Question: I want my swift code to space each imageview by 5 percent of the view controller width. So imageview a is the first 10 percent of the width then a 5 percent gap then another imageview with 10 percent width followed by 5 percent gap. You can see what I am looking for in the image below. Right now my code is not compiling with the error at smith += self.view.widthAnchor * 0.05. All code is below.

'''
import UIKit
class ViewController: UIViewController {
var box1 = UIImageView();var box2 = UIImageView();var box3 = UIImageView()
override func viewDidLoad() {
super.viewDidLoad()
var smith : Double = 0
[box1,box2,box3].forEach{
view.addSubview($0)
$0.backgroundColor = .red
$0.translatesAutoresizingMaskIntoConstraints = false
$0.leadingAnchor.constraint(equalTo: self.view.leadingAnchor, constant: CGFloat(smith)).isActive = true
$0.topAnchor.constraint(equalTo: self.view.topAnchor).isActive = true
$0.heightAnchor.constraint(equalTo: self.view.heightAnchor,multiplier: 0.1).isActive = true
$0.widthAnchor.constraint(equalTo: self.view.widthAnchor,multiplier: 0.1).isActive = true
smith += self.view.widthAnchor * 0.05
}
print(smith)
}
}
'''
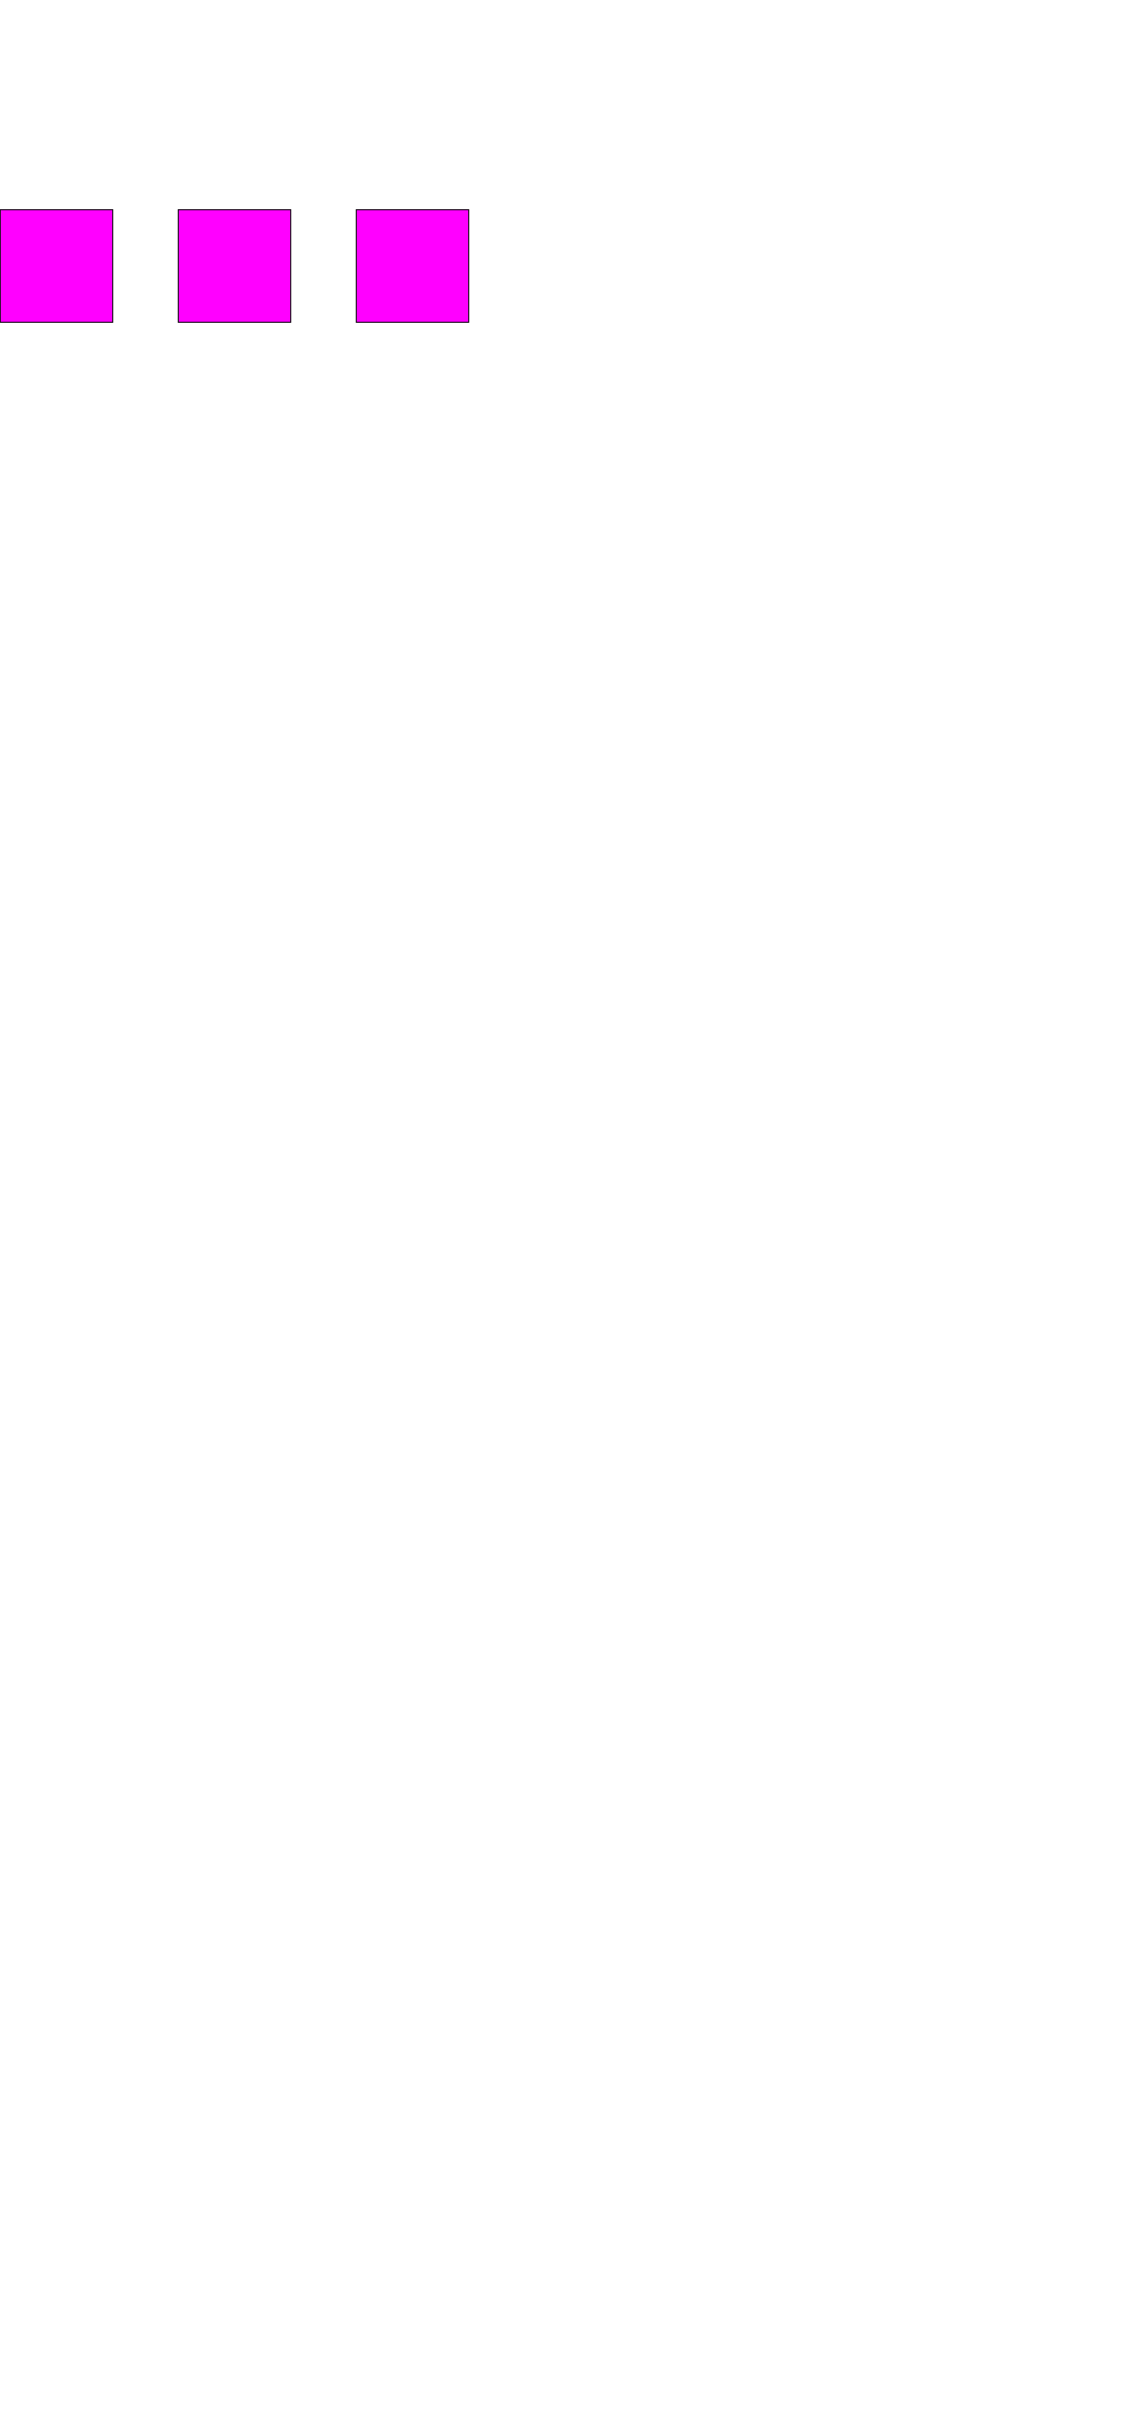
Answer: There are a number of ways to do this. Which approach to use would depend on what else you're planning on doing with your app and these image views.
One easy method is to use a 'UIStackView'.
Since each image view will be 10% of the width of the view, and we want the spacing between them to be 5% the width of the view:
'''
10% + 5% + 10% + 5% + 10% == 40%
'''
so we know the stack view should be 40% of the width of the view, with its Distribution set to 'Equal Spacing'.
Here is example code:
'''
class BoxesViewController: UIViewController {
let box1 = UIImageView()
let box2 = UIImageView()
let box3 = UIImageView()
let stackView = UIStackView()
override func viewDidLoad() {
super.viewDidLoad()
// stack view properties
stackView.axis = .horizontal
stackView.alignment = .fill
stackView.distribution = .equalSpacing
stackView.translatesAutoresizingMaskIntoConstraints = false
view.addSubview(stackView)
[box1,box2,box3].forEach {
stackView.addArrangedSubview($0)
$0.backgroundColor = .red
// make the image views square (1:1 ratio ... height == width)
$0.heightAnchor.constraint(equalTo: $0.widthAnchor).isActive = true
// each image view is 10% of the width of the view
$0.widthAnchor.constraint(equalTo: view.widthAnchor, multiplier: 0.10).isActive = true
}
// we want spacing between the image views to be 5% of teh width of the view
// so...
// 10% + 5% + 10% + 5% + 10% == 40%
stackView.widthAnchor.constraint(equalTo: view.widthAnchor, multiplier: 0.40).isActive = true
// let's constrain the stack view 20-pts from the top (respecting safe area)
stackView.topAnchor.constraint(equalTo: view.safeAreaLayoutGuide.topAnchor, constant: 20.0).isActive = true
// zero pts from leading
stackView.leadingAnchor.constraint(equalTo: view.leadingAnchor, constant: 0.0).isActive = true
}
}
'''
Result:
<URL>
and, if we rotate the device, we still get 10% image views and 5% spacing:
<URL>